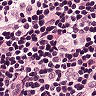
Metastatic tissue present: no